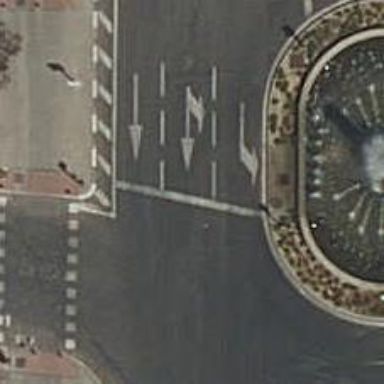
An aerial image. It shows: Circular junction on tertiary road.